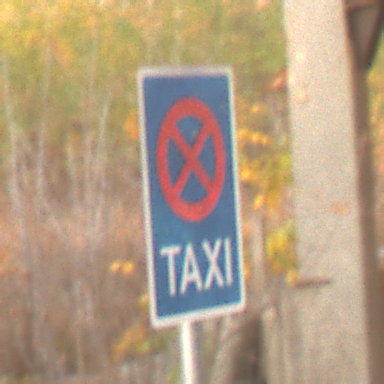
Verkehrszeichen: Taxenstand
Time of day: SunriseSunset
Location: Roofed (Suburban)
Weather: Clear
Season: NotSpecified
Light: Natural